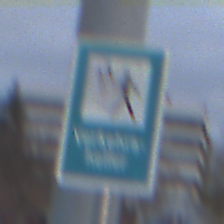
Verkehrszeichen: Verkehrshelfer
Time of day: SunriseSunset
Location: Outdoor (Suburban)
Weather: PartlyCloudy
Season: NotSpecified
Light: Natural